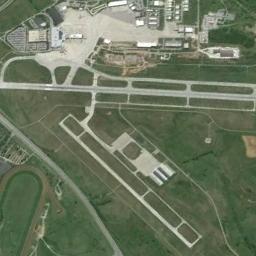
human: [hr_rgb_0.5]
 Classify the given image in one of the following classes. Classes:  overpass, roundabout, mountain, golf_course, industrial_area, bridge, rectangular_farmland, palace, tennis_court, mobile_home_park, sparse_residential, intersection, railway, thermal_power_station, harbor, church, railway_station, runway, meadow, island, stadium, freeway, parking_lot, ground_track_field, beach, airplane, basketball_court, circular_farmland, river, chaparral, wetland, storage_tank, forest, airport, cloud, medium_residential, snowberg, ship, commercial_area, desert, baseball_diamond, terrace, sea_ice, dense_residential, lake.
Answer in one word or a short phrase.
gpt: airport